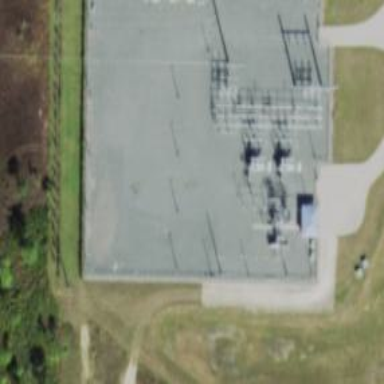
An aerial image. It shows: Switch used for power control.